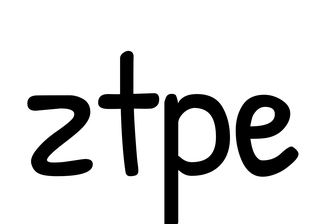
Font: PatrickHand-Regular